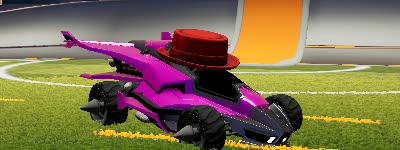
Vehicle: aftershock